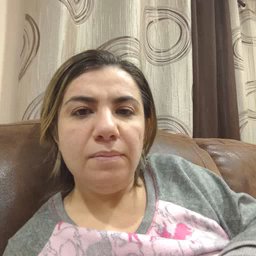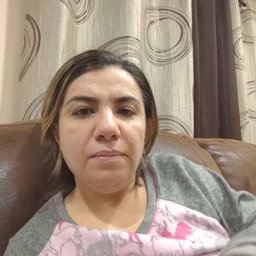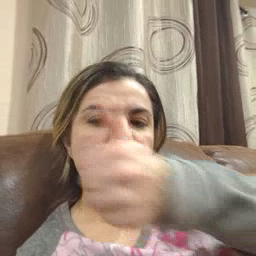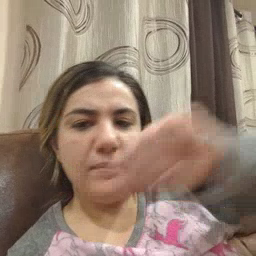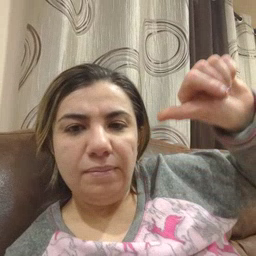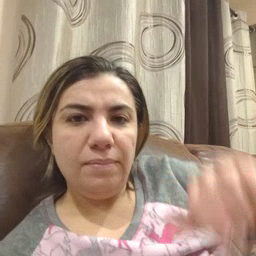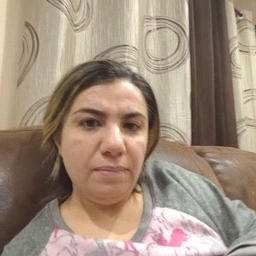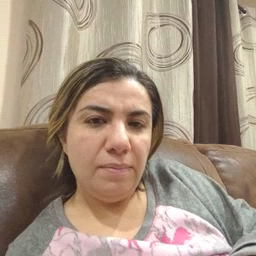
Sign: any